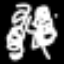
Label: square